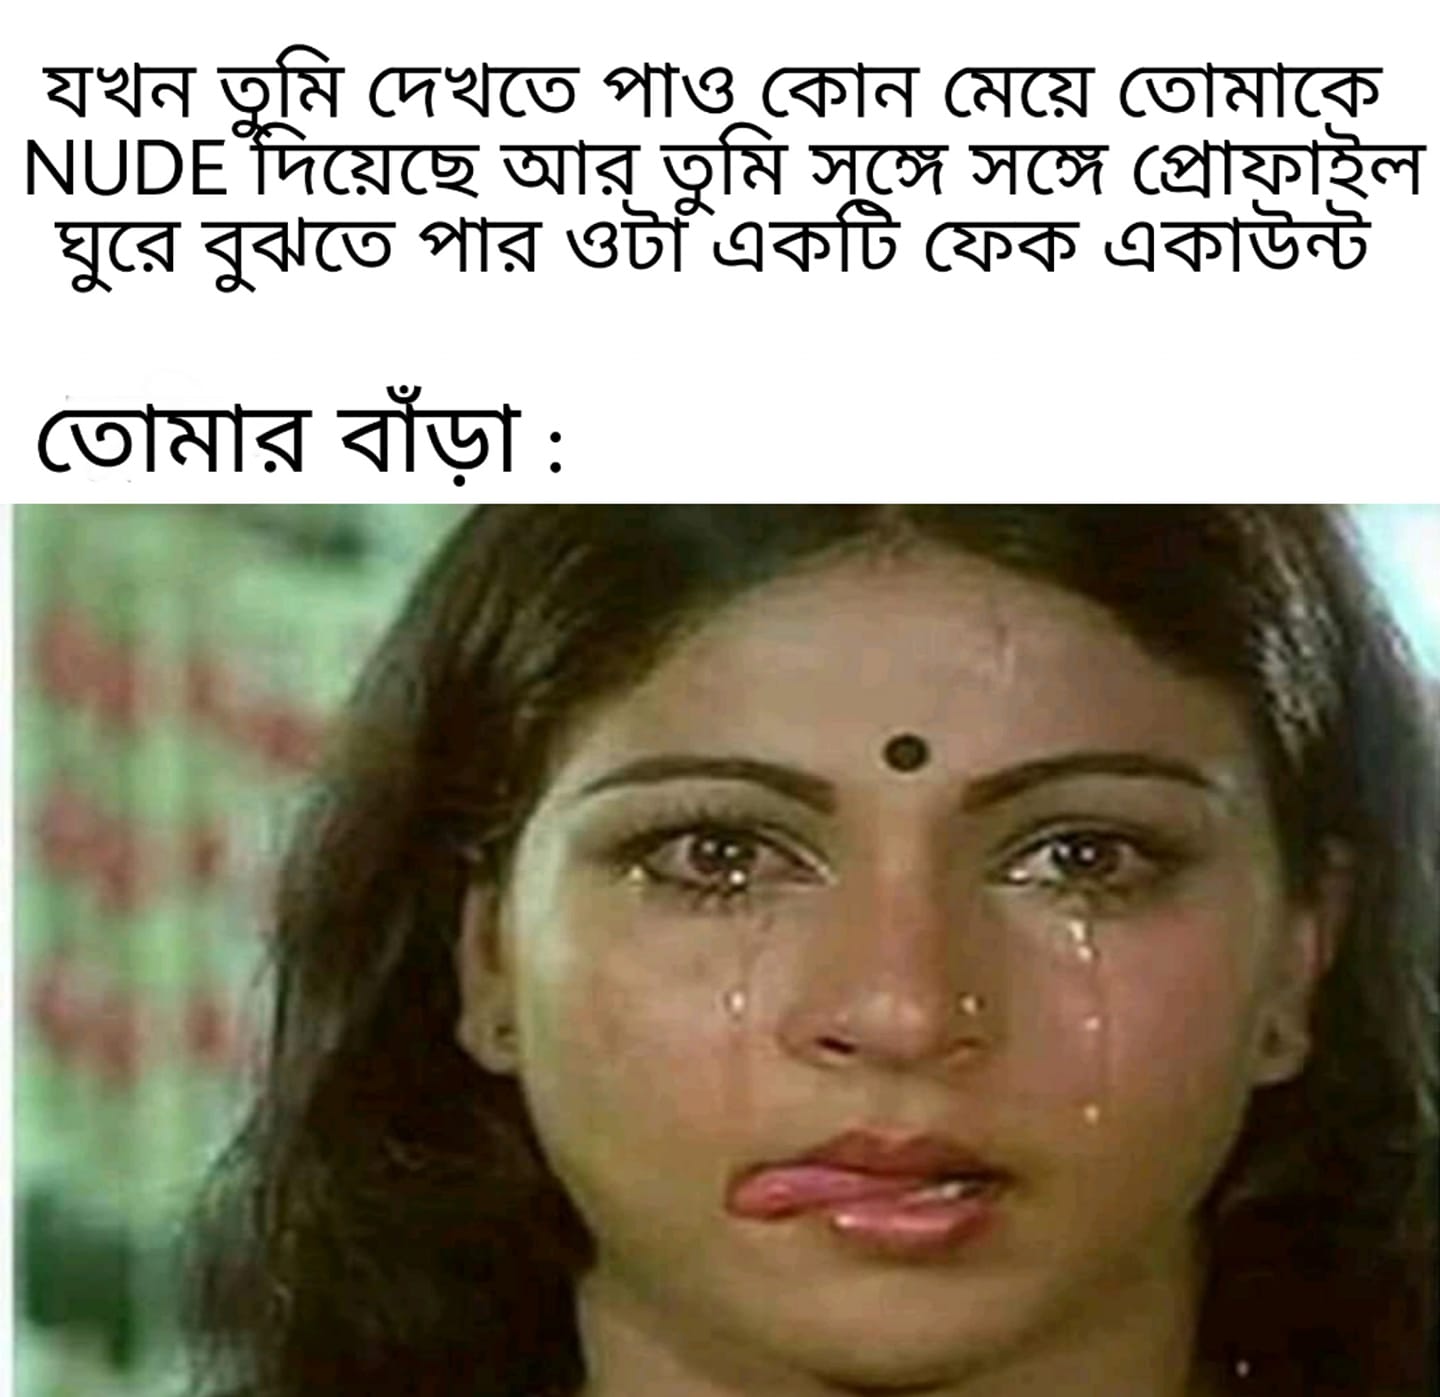
Caption: যখন তুমি দেখতে পাও কোন মেয়ে তোমাকে NUDE দিয়েছে আর তুমি সঙ্গে সঙ্গে প্রোফাইল ঘুরে বুঝতে পার ওটা একটি ফেক একাউন্ট    তোমার বাঁড়া
Label: hate